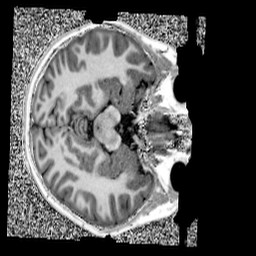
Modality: UNIT1
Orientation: axial
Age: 13
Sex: female
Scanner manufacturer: siemens
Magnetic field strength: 3 T
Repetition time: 4 s
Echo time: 0.00299 s